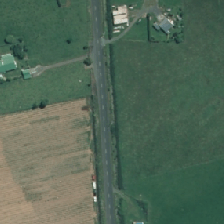
Land cover: shortrotation_cropland